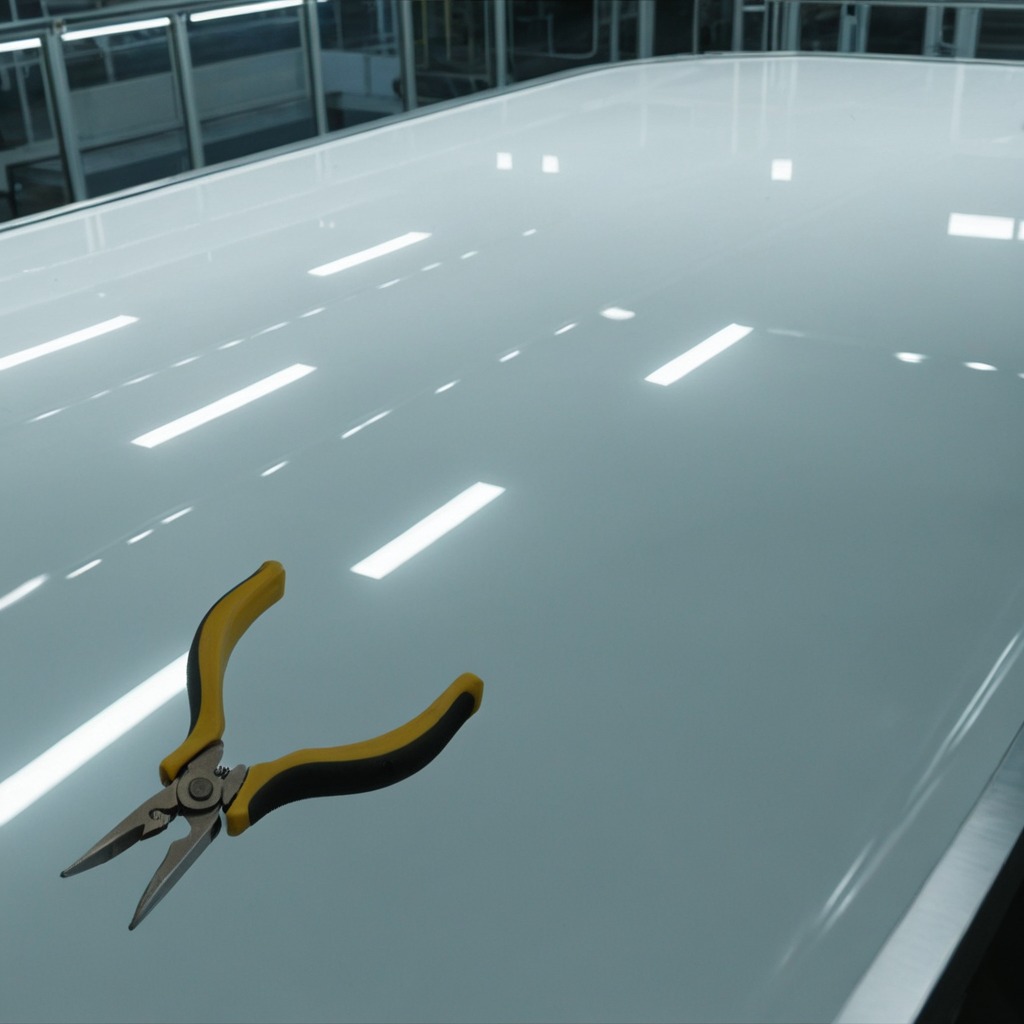
A plier is lying on a table in the ship maintenance bay.